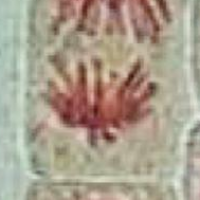
Label: anaphase